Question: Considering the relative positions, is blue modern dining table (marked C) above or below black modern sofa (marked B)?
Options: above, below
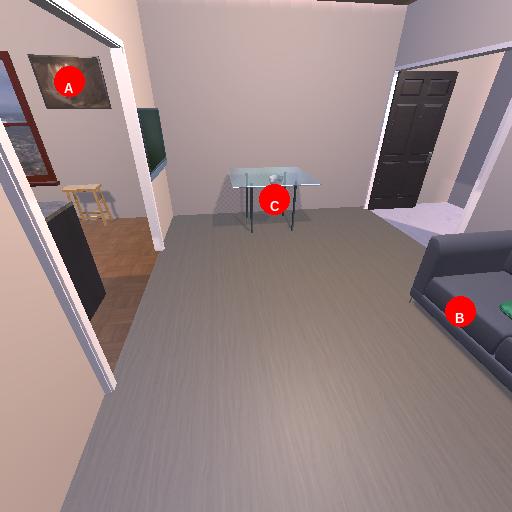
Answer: above